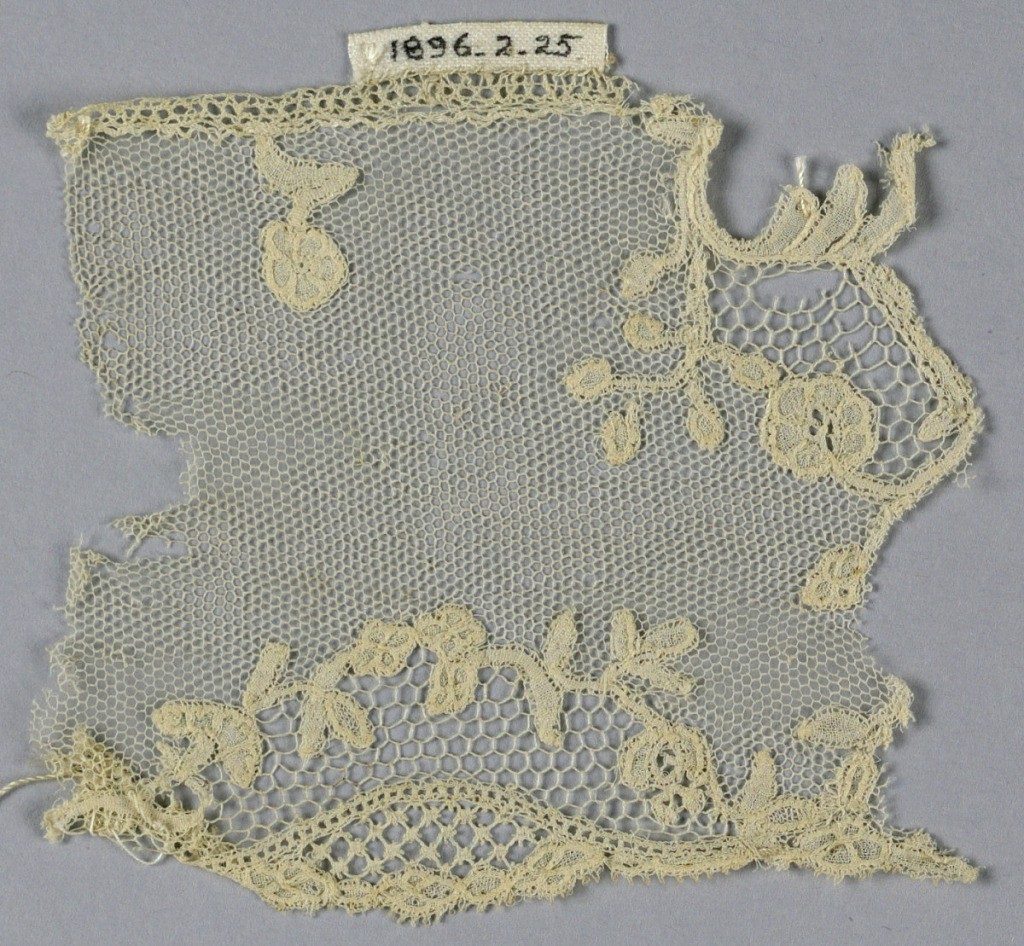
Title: Fragment
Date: mid-18th century
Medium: linen Technique: bobbin lace
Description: Brussels-style fragment showing reserve area on the border filled with bobbin imitation of needlepoint openwork stitches and set off by tiny floral wreath. Vrai droschel ground.